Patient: sex M, age 57
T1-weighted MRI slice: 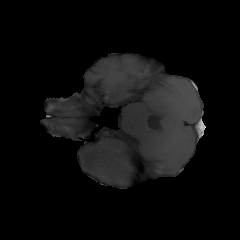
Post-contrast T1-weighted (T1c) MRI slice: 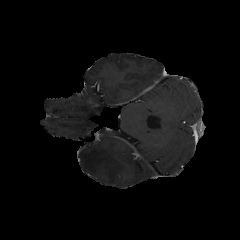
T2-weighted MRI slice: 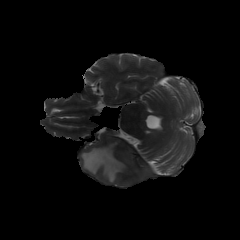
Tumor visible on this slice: yes
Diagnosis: Glioblastoma, IDH-wildtype
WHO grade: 4